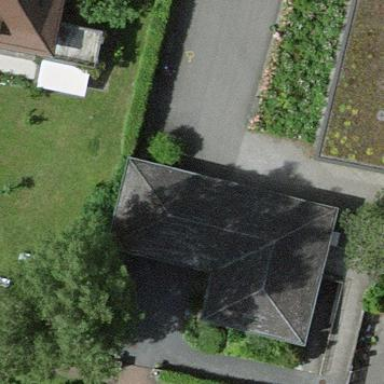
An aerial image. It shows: Close-up view of roof of building.